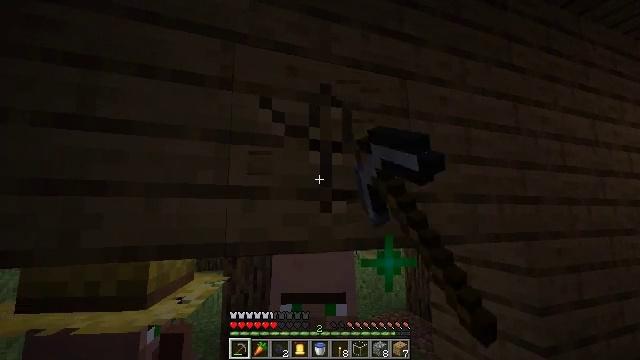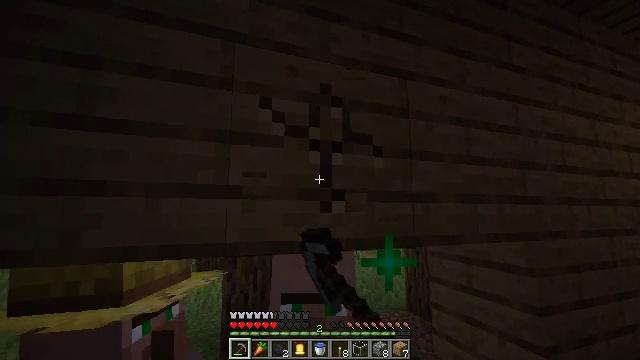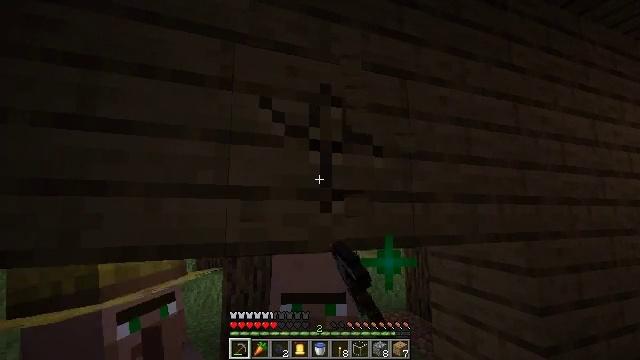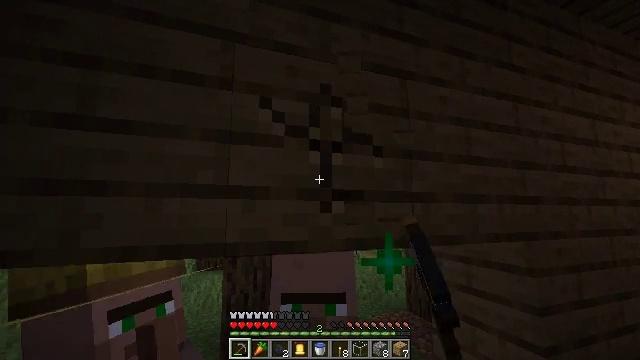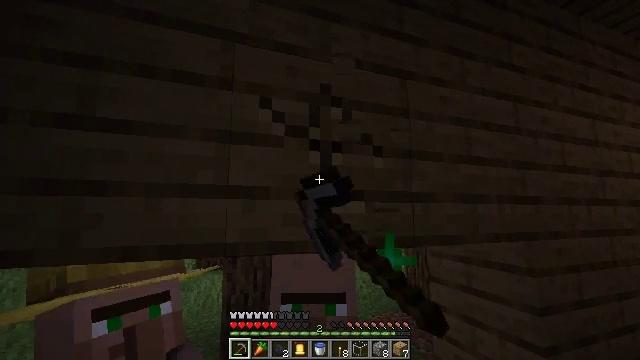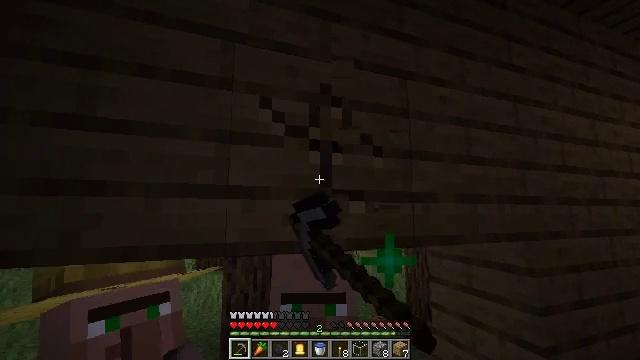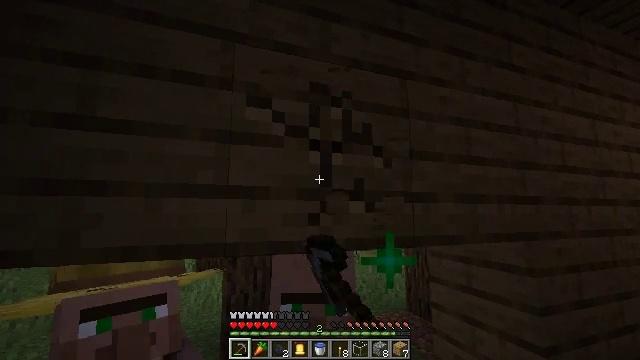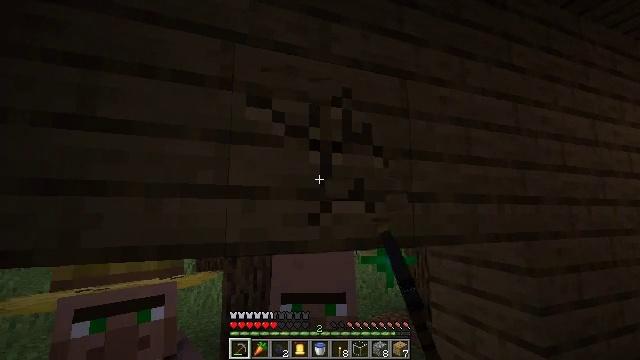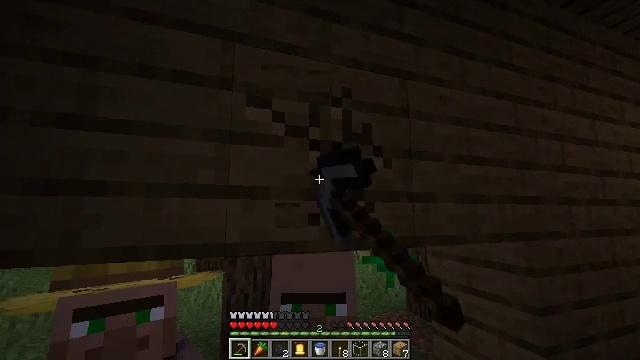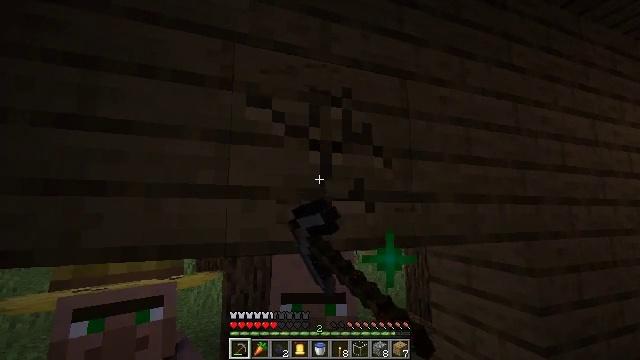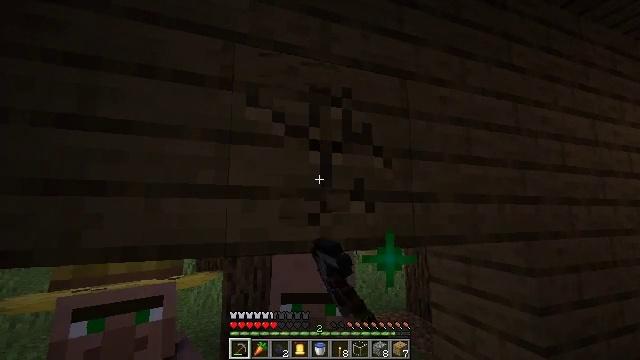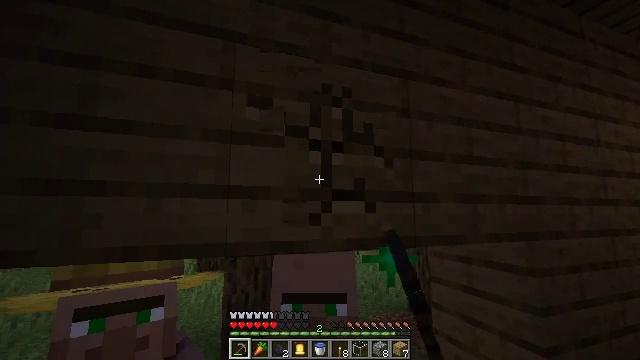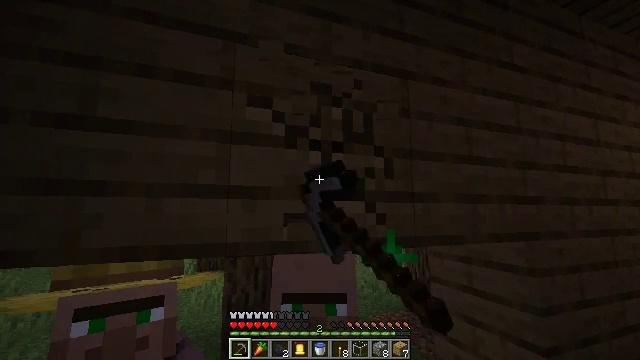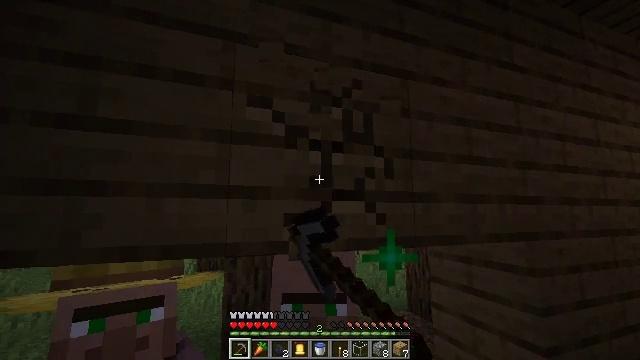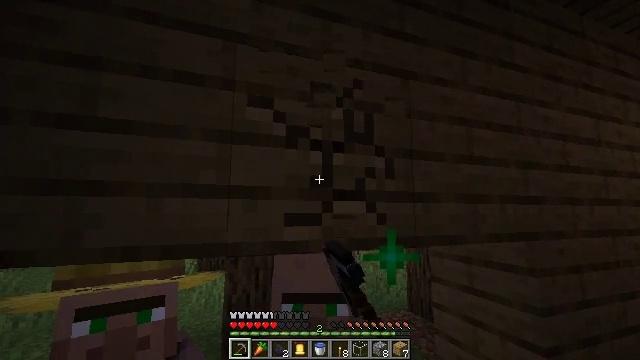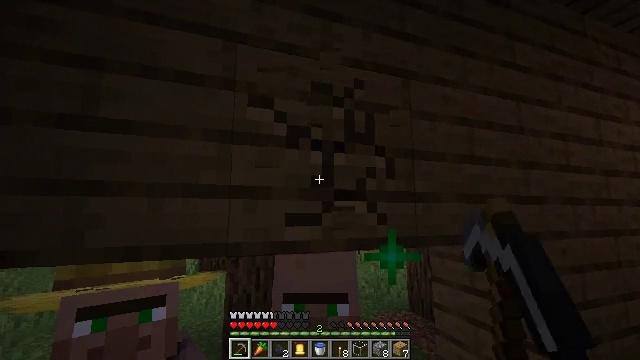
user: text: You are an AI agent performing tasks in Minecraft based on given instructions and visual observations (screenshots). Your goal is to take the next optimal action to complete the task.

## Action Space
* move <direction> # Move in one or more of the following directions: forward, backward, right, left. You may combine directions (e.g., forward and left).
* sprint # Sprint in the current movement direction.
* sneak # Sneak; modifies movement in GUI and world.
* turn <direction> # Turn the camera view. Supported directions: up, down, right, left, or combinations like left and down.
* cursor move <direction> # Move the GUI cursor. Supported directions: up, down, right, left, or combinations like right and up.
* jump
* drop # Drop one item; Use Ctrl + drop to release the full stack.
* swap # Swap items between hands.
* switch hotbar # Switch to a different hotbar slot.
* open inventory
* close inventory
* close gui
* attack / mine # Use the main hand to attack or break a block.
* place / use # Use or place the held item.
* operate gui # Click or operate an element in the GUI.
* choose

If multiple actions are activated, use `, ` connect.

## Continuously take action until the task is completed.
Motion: motion action
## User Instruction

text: Retrieve oak planks from the wooden block.
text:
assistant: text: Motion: attack / mine
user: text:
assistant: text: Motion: attack / mine
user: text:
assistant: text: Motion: attack / mine
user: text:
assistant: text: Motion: attack / mine
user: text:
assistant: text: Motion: attack / mine
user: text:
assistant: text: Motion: attack / mine
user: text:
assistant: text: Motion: attack / mine
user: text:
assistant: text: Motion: attack / mine
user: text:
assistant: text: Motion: attack / mine
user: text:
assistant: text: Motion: attack / mine
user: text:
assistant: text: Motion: attack / mine
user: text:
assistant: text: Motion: attack / mine
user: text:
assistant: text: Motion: attack / mine
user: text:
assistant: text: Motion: attack / mine
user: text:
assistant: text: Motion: attack / mine
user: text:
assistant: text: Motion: attack / mine
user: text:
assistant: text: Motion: attack / mine
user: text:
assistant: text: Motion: attack / mine
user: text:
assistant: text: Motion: attack / mine
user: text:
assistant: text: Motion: attack / mine
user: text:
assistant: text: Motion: attack / mine
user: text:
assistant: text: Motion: attack / mine
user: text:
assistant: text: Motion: attack / mine
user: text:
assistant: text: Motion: attack / mine
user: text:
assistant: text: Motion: attack / mine
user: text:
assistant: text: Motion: attack / mine
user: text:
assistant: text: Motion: attack / mine
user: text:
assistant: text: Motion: attack / mine
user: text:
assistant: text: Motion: attack / mine
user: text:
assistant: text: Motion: attack / mine